Question: I am using iOS 7 and I am getting memory warnings in this part of code, but I'am not able to understand how the retain count increases as I release imageToSave variable too.

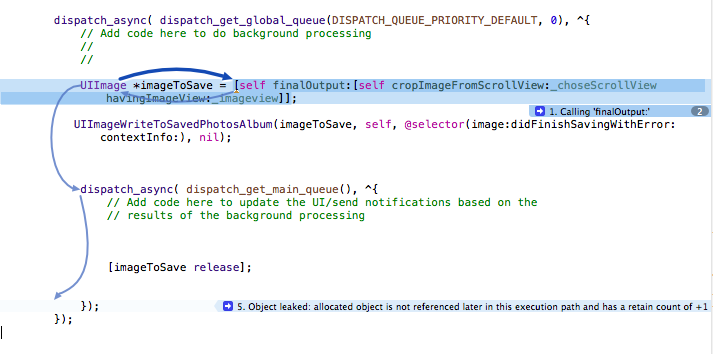
Answer: Static analyser not always write about memory leak but its assuming that when you are calling 'finalOutput' its returning you an allocated object mean +1 retain count object which is never used and its treating this waring as memory leak!